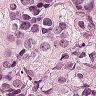
Metastatic tissue present: yes